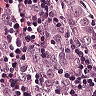
Metastatic tissue present: yes